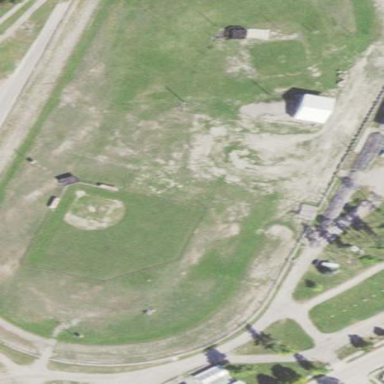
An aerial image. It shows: Baseball pitch for leisure land.